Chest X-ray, AP view. Patient: 57 years old, sex F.
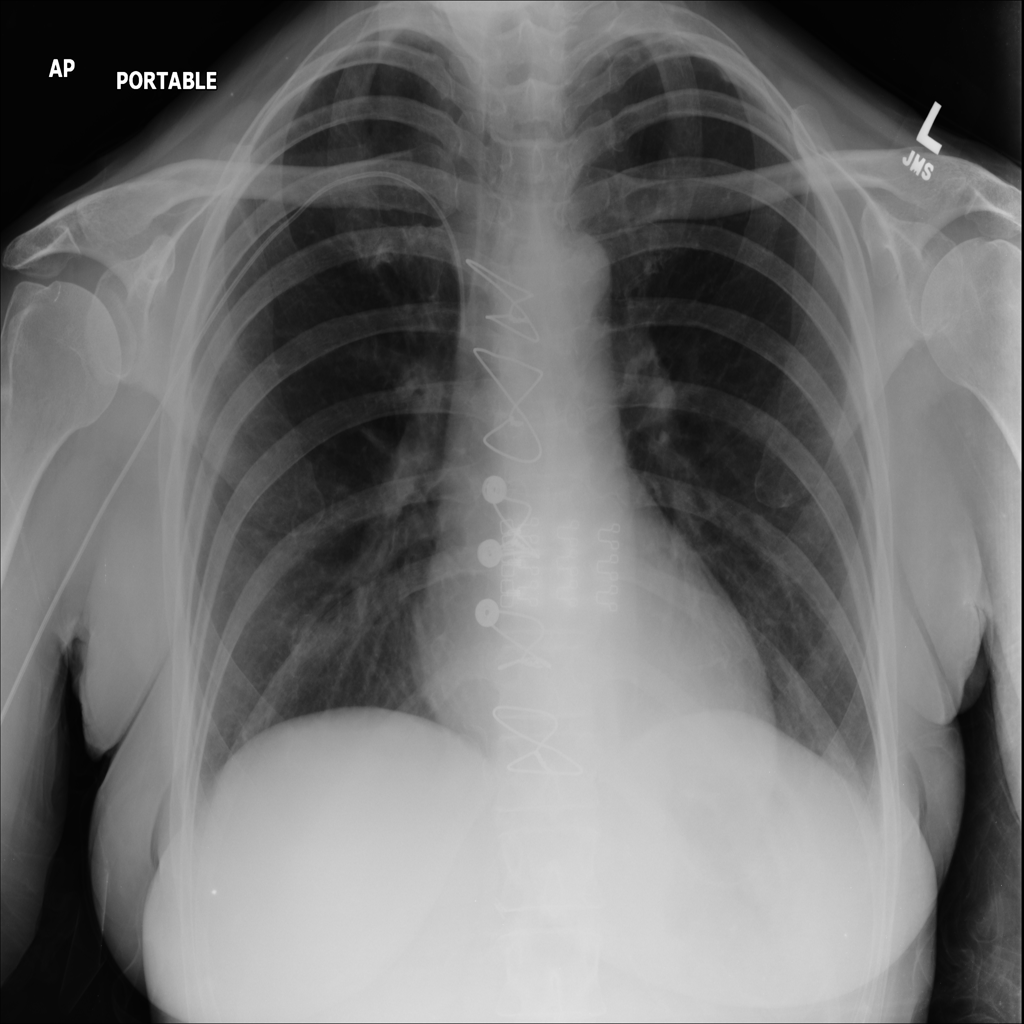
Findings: No Finding